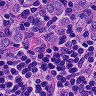
Metastatic tissue present: yes